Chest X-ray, AP view. Patient: 73 years old, sex M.
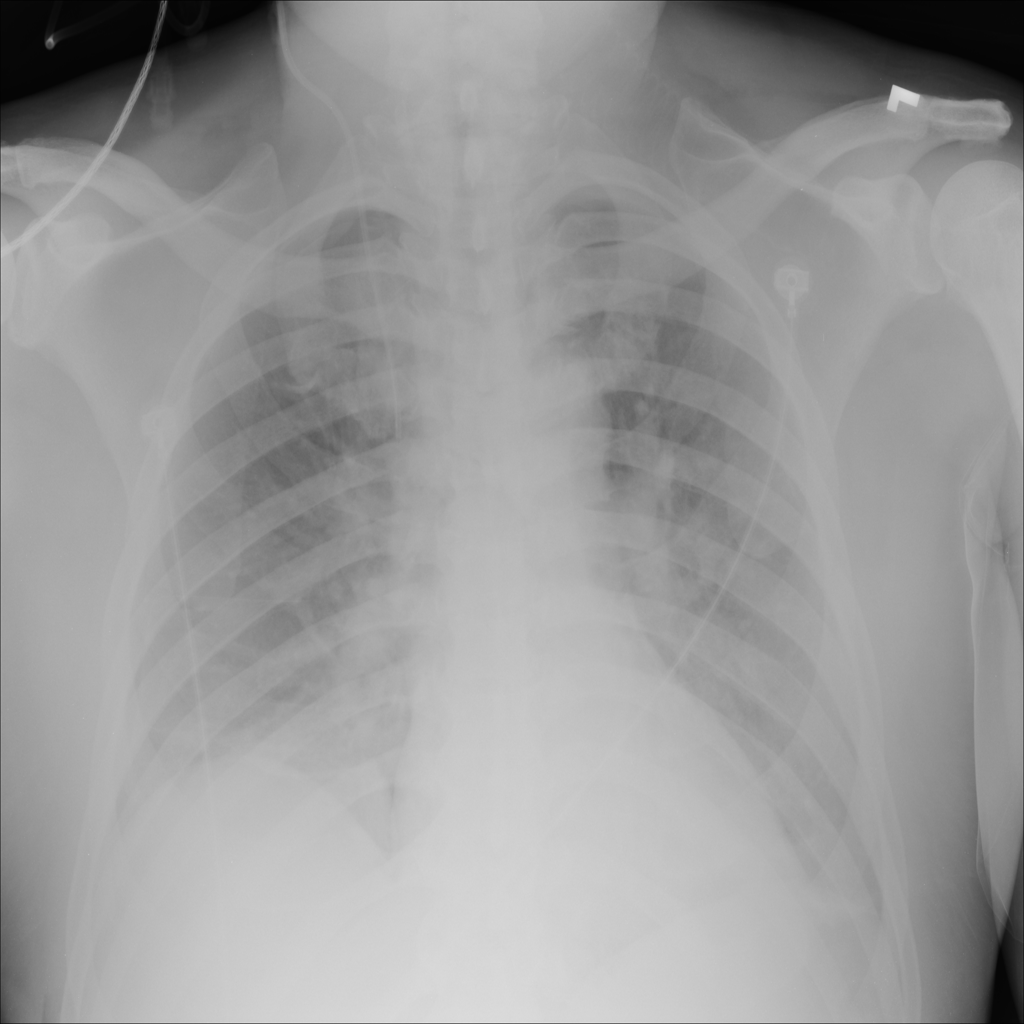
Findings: Infiltration, Pneumothorax